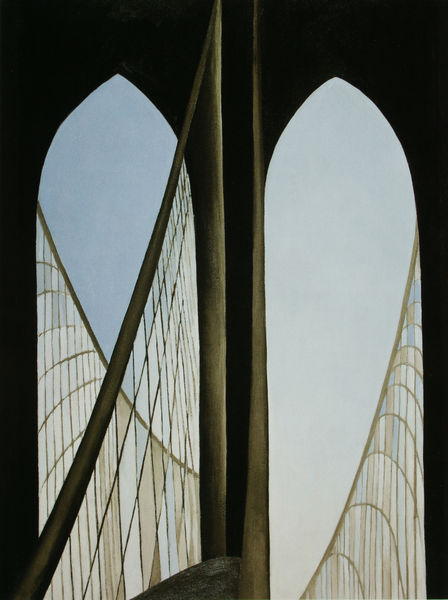
Titel: Brooklyn Bridge
Künstler: Georgia O'Keeffe
Standort: New York
Institution: The Brooklyn Museum
Schlagwörter: blau, himmel, gelb, ausschnitt, fenster, grau, licht, pfeiler, schwarz, weiss, architektur, stein, horizont, brücke, realismus, gotik, bogen, kette, modern, amerika, seile, spitz, metall, durchgang, foto, fotografie, bögen, eisen, durchblick, seil, ketten, gotisch, spitzbogen, spitzbögen, durchsichtig, usa, stahl, netz, fot, doppel, brückenpfeiler, stahlträger, hängebrücke, schwary, stahlseil, vereinigte staaten, o'eeffe, georgia o'eeffe, brooklyn bridge, brücke7, ingenieursarchitektur, san francisco, stahlseile, phorizont